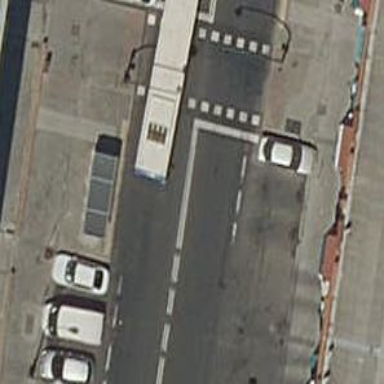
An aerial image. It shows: Public transport stop position.